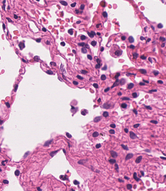
Tumor epithelial tissue: no
Tumor-associated stroma tissue: no
Normal tissue: yes